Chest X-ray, AP view. Patient: 20 years old, sex M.
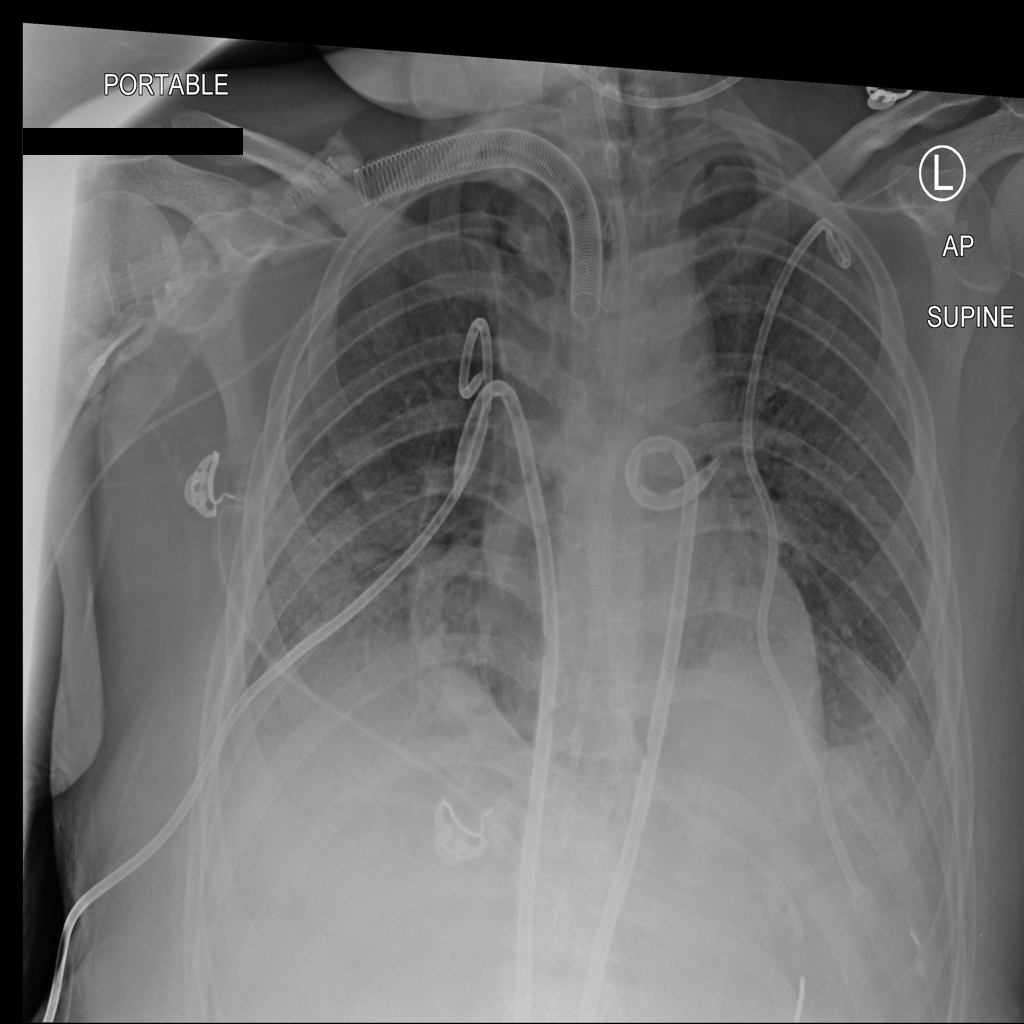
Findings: Atelectasis, Effusion